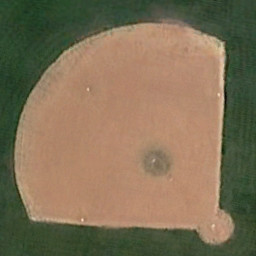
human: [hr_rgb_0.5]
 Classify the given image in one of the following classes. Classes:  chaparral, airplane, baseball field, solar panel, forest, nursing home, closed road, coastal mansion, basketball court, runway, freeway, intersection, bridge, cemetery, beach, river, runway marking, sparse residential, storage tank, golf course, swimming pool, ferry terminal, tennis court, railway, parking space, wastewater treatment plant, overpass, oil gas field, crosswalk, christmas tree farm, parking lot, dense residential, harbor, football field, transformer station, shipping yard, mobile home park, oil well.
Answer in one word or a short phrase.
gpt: baseball field